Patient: sex M, age 64
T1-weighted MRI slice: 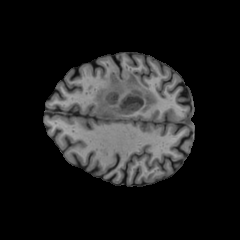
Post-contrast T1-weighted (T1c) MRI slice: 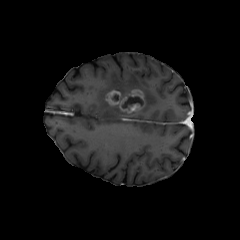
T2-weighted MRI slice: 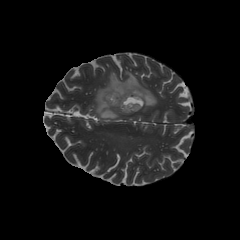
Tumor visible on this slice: yes
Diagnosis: Glioblastoma, IDH-wildtype
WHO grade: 4